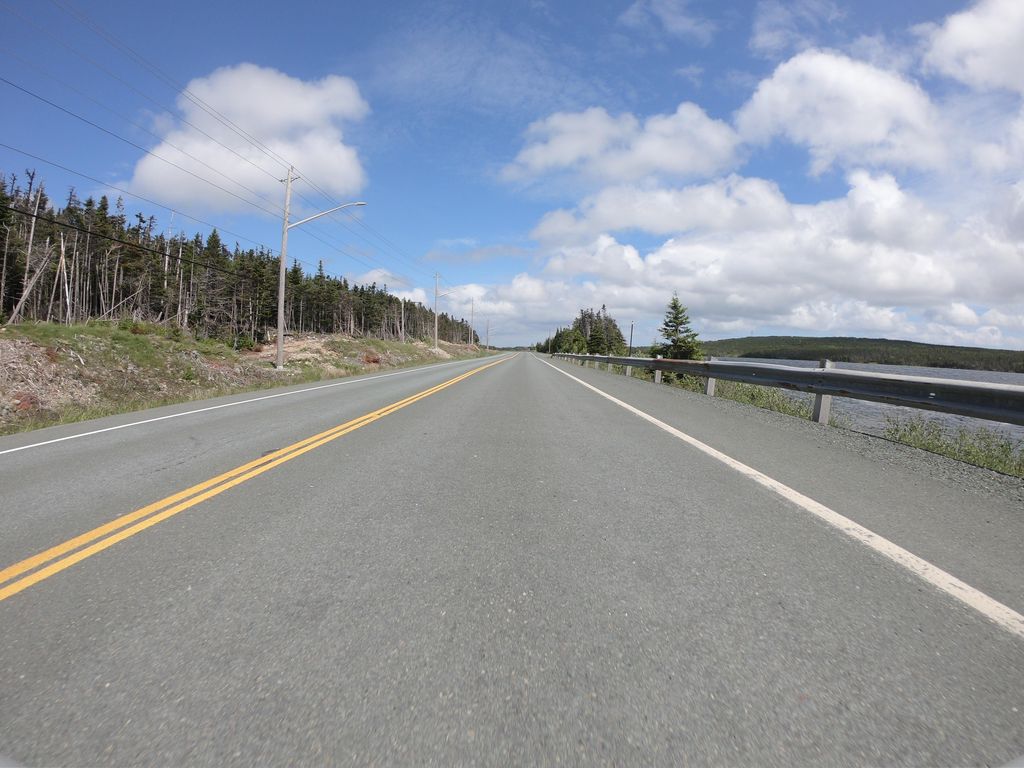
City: st_johns